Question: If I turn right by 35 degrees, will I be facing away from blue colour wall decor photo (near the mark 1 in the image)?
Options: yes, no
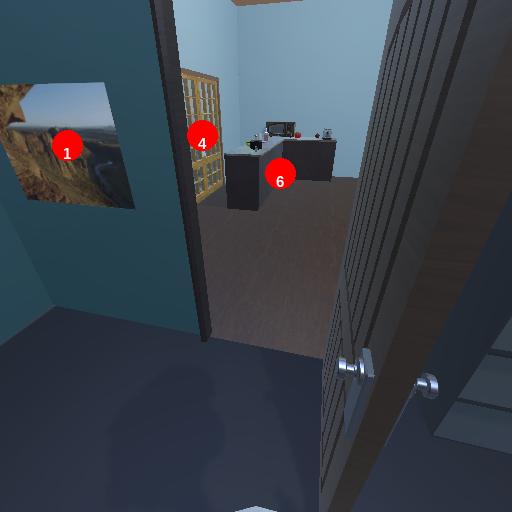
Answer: yes